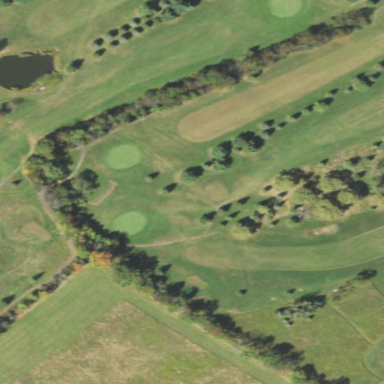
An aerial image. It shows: Grassy area designated as golf fairway.